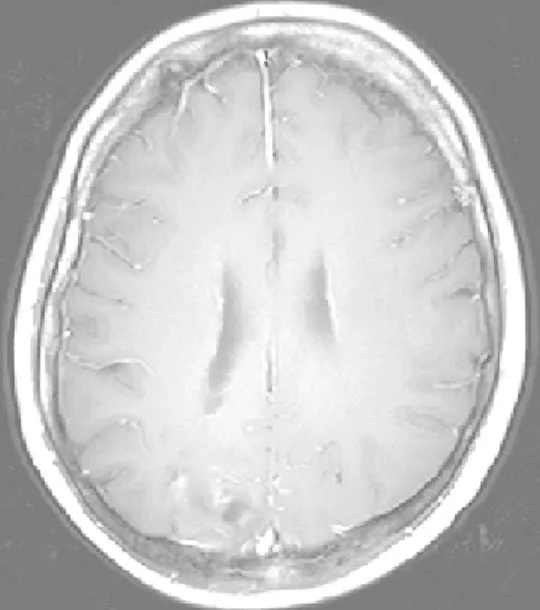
MRI after 5 months, transverse T1-weighted image after contrast injection.
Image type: radiology (mri)